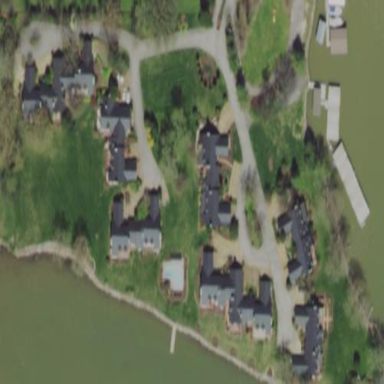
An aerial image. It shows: Cottage in residential area.